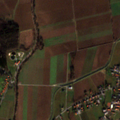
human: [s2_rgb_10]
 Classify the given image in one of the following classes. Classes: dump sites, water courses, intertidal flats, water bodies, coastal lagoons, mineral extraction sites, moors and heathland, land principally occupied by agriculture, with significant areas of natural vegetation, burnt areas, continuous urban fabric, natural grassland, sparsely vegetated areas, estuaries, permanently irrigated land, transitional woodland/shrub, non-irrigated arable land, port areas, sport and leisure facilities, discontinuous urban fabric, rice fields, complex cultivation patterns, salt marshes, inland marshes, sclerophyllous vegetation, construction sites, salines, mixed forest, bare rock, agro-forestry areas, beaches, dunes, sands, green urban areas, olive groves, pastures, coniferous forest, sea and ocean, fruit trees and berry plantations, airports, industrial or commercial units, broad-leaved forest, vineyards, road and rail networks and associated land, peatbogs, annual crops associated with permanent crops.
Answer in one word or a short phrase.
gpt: discontinuous urban fabric, non-irrigated arable land, vineyards, complex cultivation patterns, broad-leaved forest